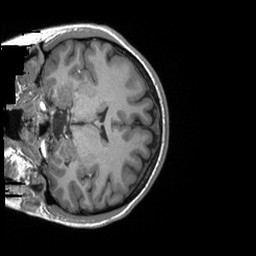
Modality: T1w
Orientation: coronal
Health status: ill
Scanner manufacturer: siemens
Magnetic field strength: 3 T
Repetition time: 2.3 s
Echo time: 0.00243 s